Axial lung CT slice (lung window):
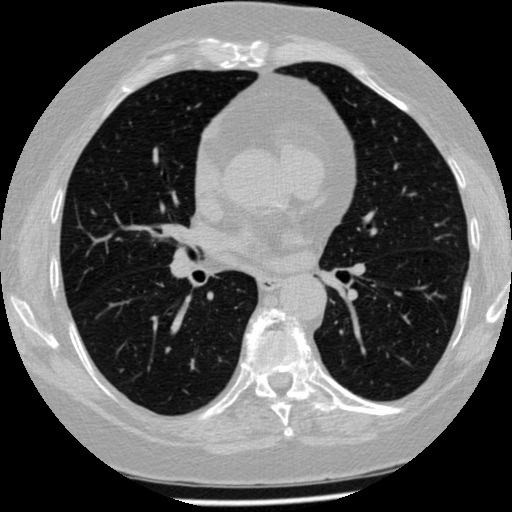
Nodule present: no